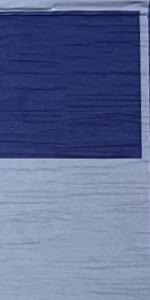
Label: Empty